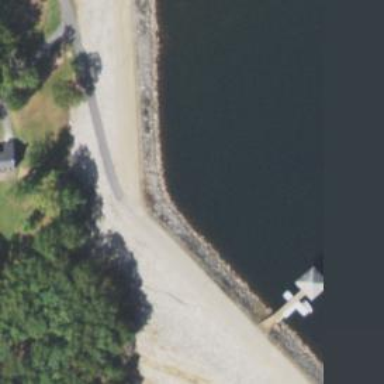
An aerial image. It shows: Dam along waterway.